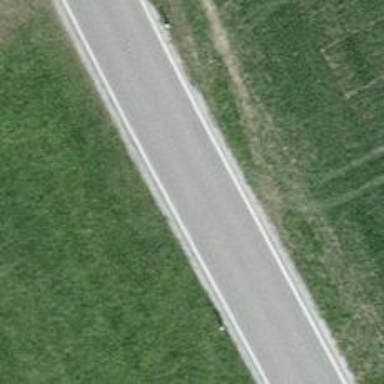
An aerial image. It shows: Unclassified road with asphalt surface.